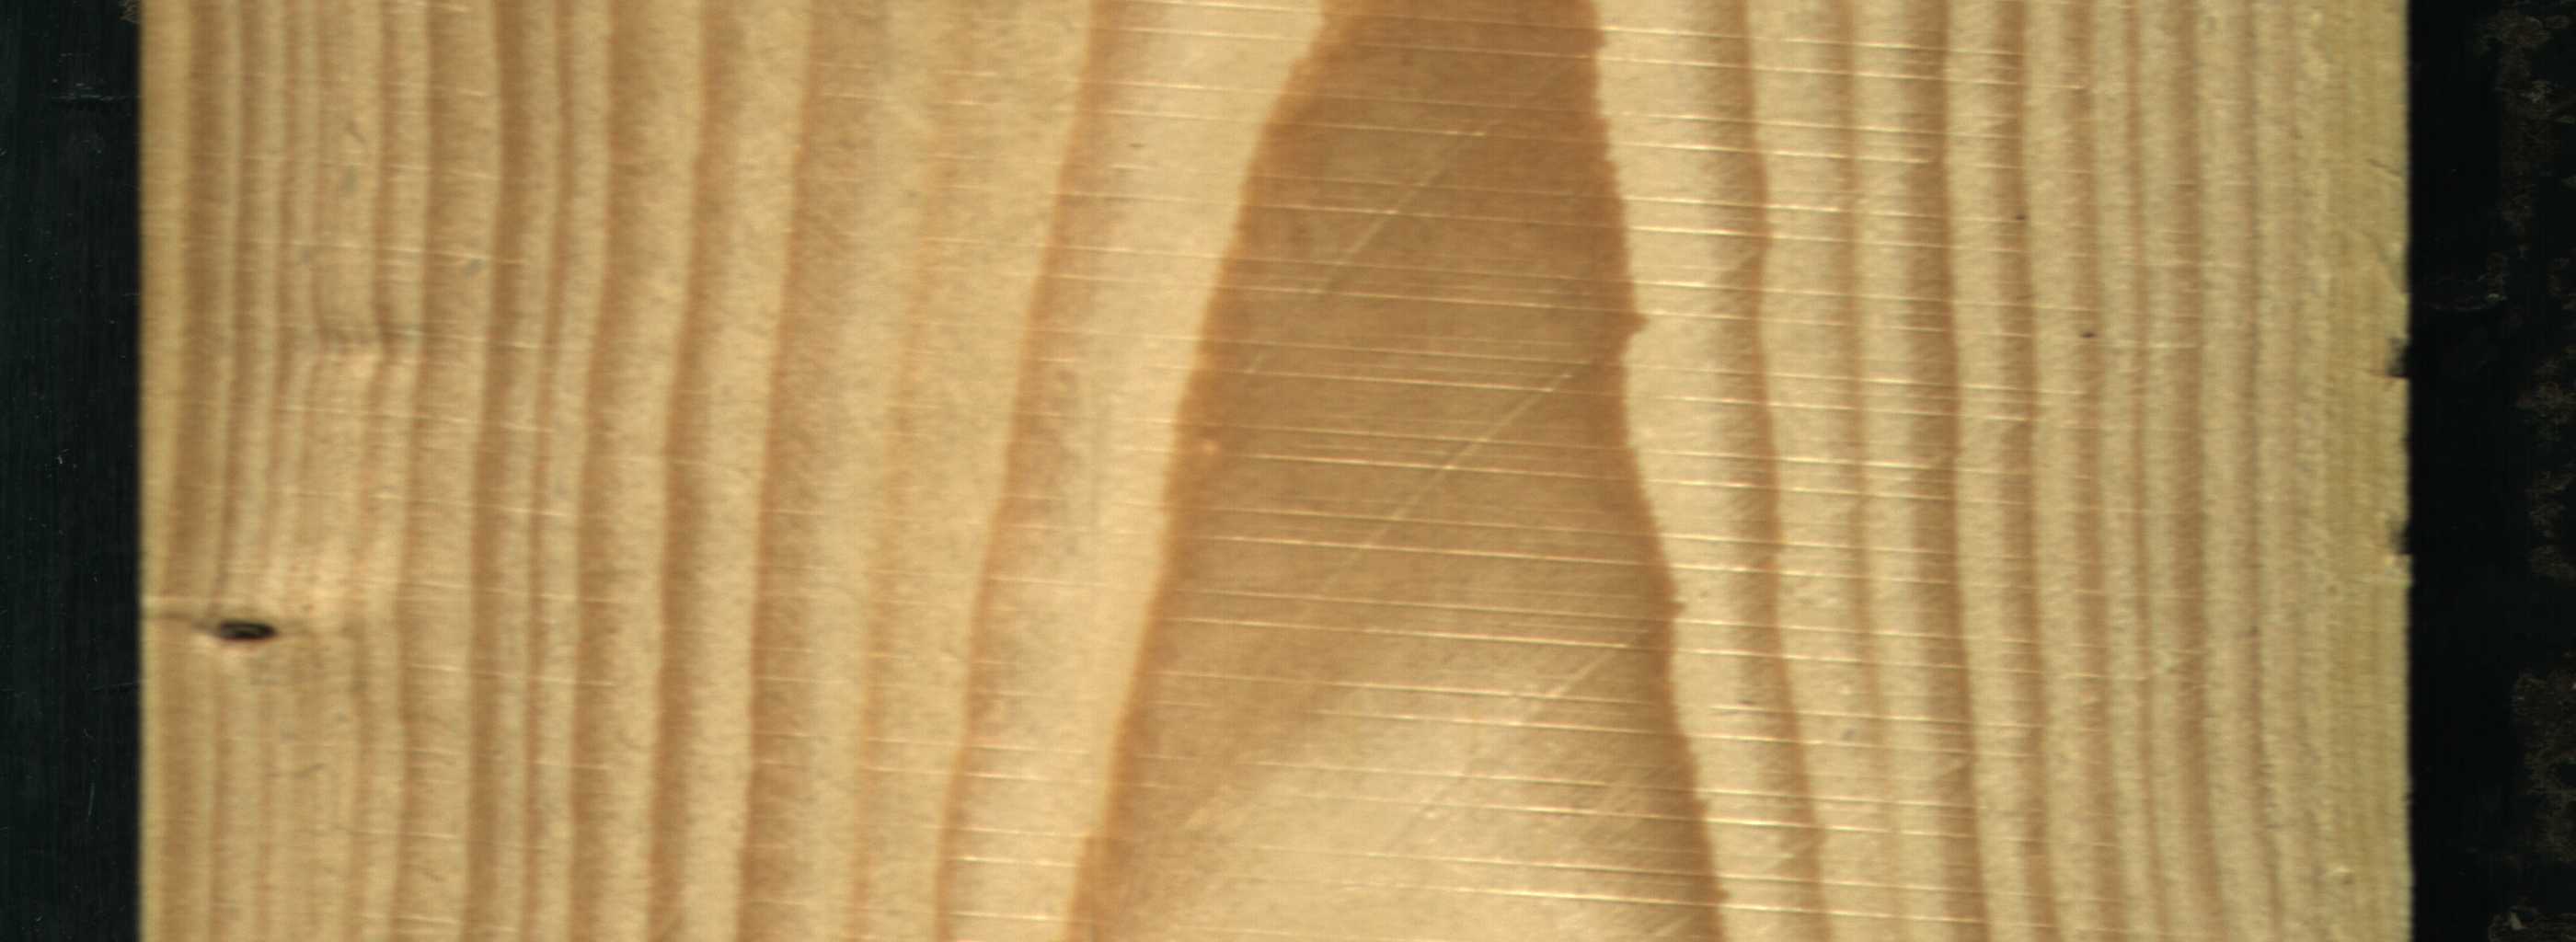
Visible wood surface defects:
Dead_Knot